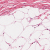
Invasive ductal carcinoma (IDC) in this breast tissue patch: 0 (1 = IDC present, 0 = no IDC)